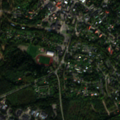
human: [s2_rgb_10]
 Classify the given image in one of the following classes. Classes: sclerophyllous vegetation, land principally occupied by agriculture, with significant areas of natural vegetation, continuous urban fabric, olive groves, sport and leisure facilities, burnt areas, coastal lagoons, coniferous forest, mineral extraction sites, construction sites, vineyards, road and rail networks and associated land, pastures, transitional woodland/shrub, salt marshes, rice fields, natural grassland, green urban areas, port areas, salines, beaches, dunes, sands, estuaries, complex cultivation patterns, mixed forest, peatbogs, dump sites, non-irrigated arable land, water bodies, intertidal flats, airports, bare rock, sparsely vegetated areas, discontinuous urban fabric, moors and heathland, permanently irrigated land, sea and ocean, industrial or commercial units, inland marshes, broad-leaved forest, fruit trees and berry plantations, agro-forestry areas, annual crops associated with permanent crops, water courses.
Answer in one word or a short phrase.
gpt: discontinuous urban fabric, industrial or commercial units, coniferous forest, mixed forest